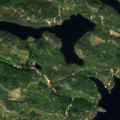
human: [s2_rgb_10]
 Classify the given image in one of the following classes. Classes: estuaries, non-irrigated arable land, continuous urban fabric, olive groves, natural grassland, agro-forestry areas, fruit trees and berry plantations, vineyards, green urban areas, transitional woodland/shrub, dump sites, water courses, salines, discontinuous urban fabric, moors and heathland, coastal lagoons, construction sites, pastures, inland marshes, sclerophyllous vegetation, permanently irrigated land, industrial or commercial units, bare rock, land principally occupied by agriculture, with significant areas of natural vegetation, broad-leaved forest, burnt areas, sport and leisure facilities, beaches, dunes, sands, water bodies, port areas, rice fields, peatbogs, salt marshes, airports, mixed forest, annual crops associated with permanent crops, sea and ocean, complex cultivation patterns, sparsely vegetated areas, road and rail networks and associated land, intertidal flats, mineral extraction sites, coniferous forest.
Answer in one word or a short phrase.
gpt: coniferous forest, water bodies